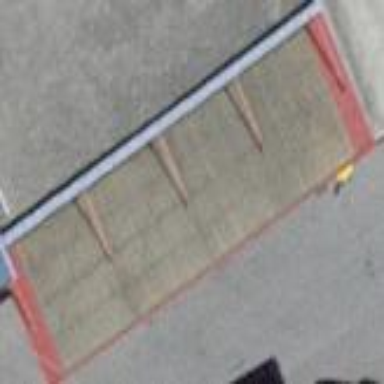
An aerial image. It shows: View of roof of building.